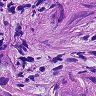
Metastatic tissue present: yes